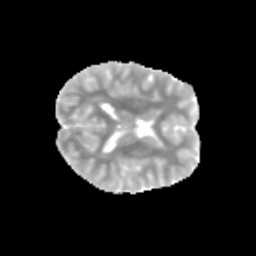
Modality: MD
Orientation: axial
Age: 11
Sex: female
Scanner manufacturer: siemens
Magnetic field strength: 3 T
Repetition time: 3.8 s
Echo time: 0.07 s